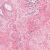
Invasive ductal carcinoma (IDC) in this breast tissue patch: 0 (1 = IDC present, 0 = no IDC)